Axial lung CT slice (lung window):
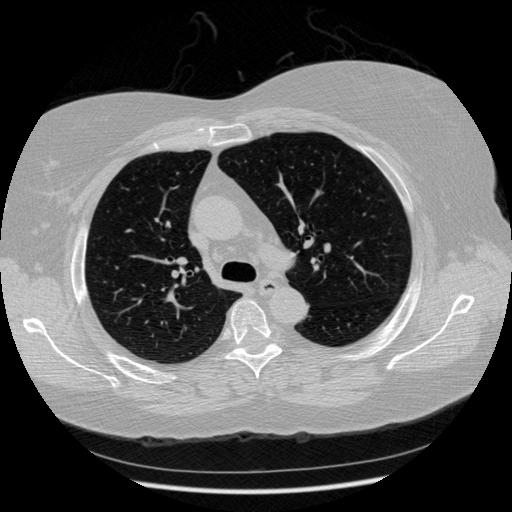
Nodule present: no